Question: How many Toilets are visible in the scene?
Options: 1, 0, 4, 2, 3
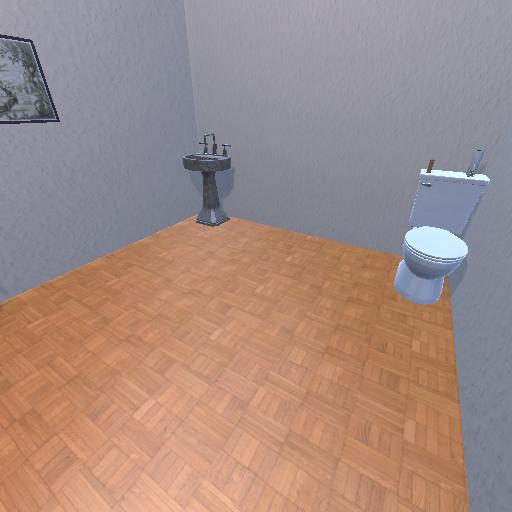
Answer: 1